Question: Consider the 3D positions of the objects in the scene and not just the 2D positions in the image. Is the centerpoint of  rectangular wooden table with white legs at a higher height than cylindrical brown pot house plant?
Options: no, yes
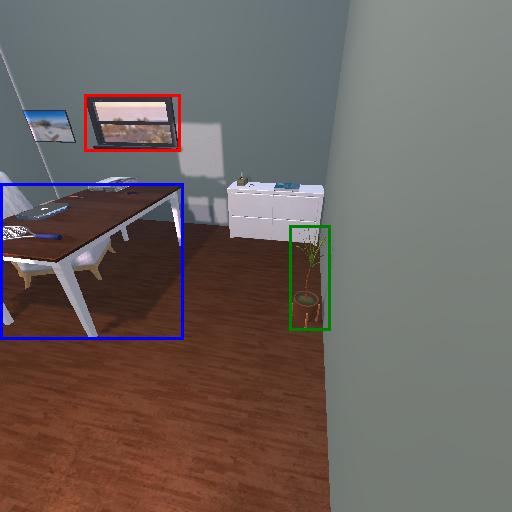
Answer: no